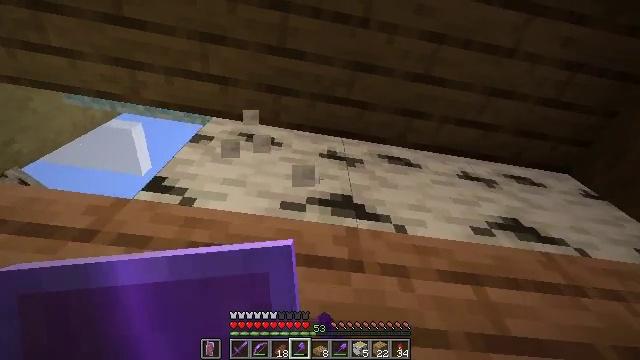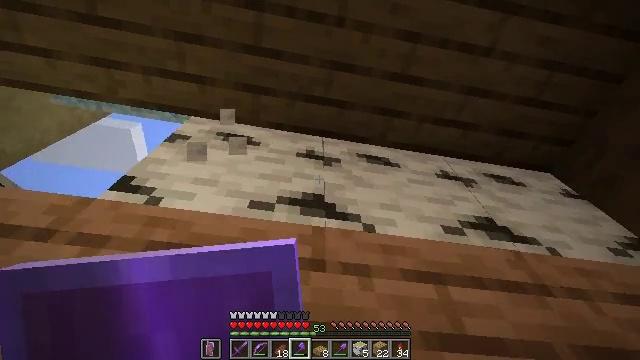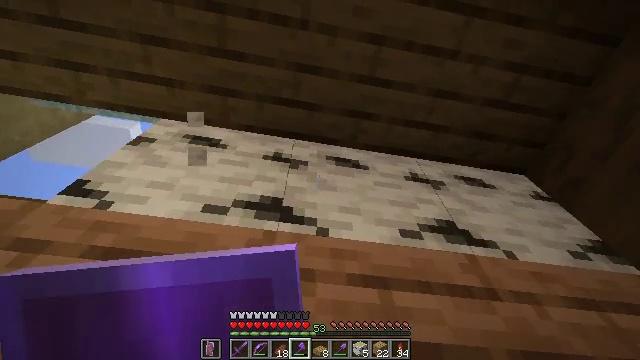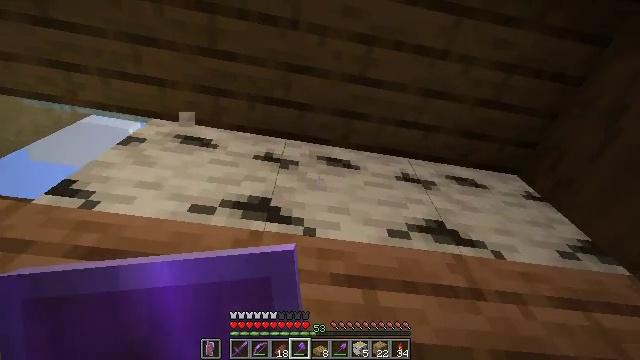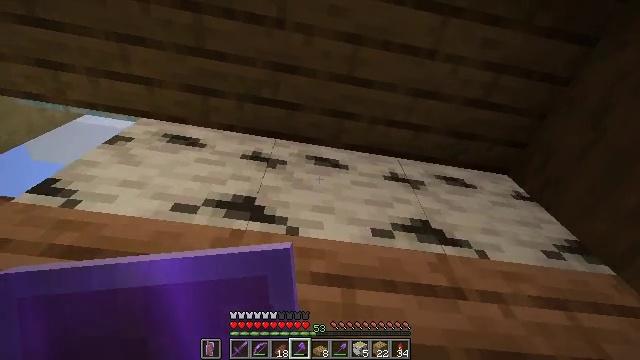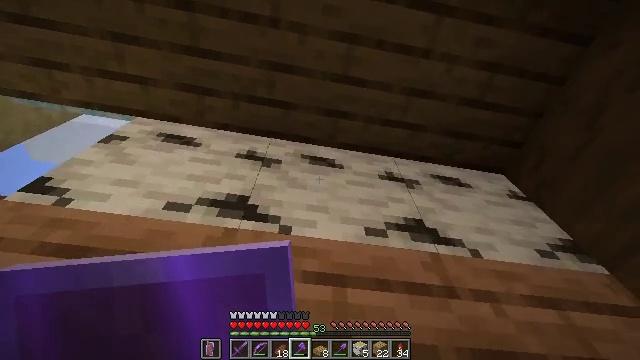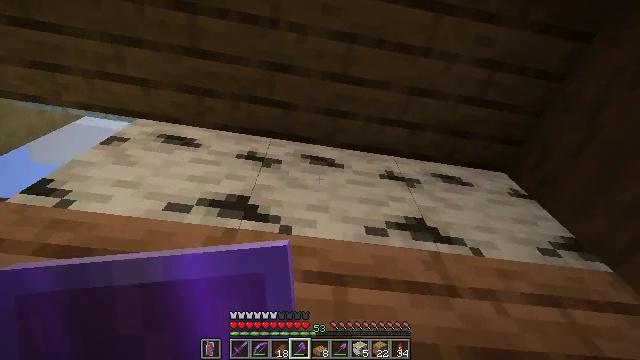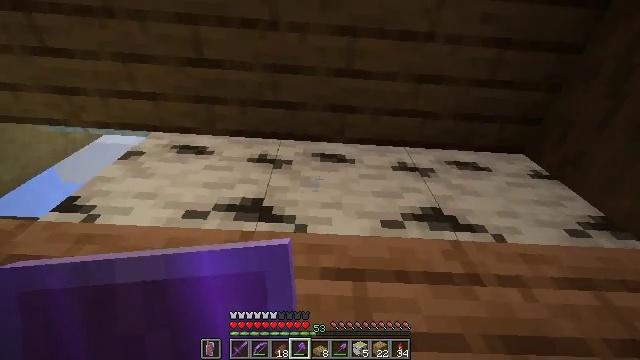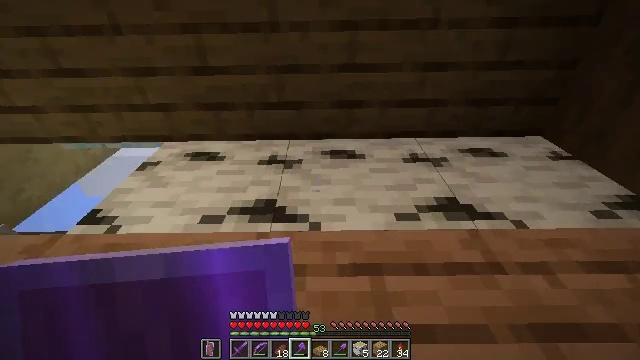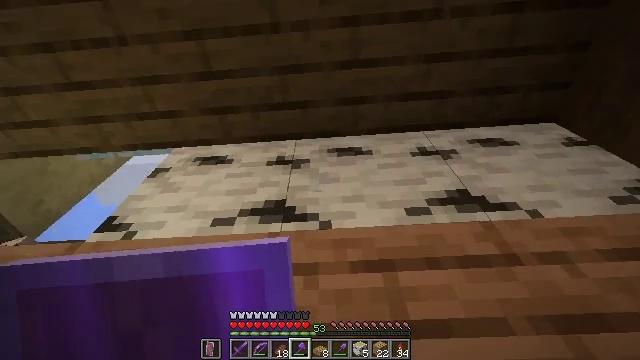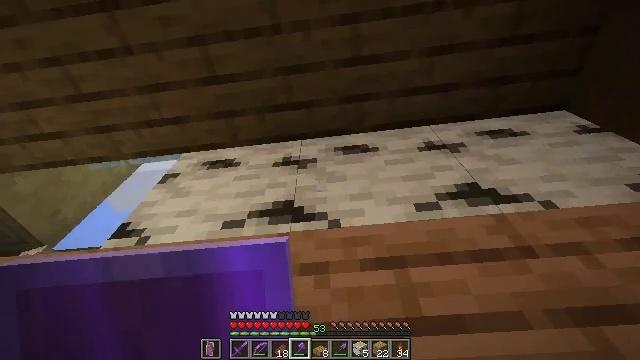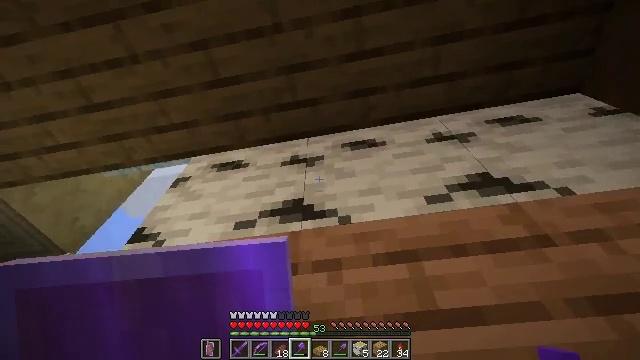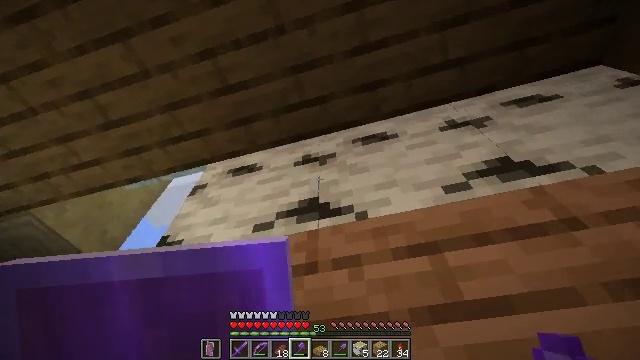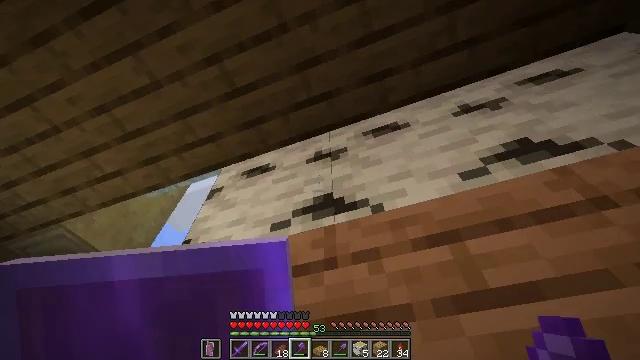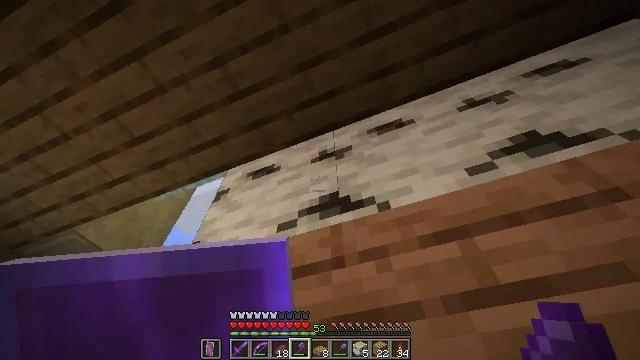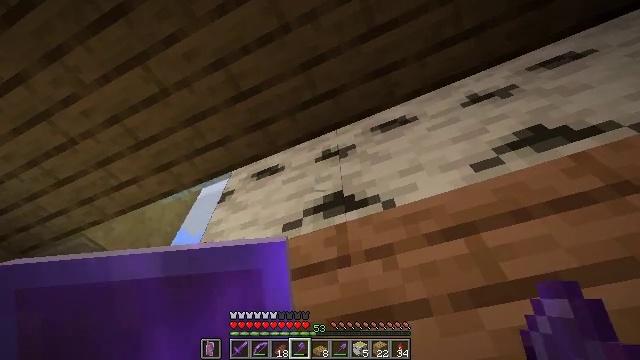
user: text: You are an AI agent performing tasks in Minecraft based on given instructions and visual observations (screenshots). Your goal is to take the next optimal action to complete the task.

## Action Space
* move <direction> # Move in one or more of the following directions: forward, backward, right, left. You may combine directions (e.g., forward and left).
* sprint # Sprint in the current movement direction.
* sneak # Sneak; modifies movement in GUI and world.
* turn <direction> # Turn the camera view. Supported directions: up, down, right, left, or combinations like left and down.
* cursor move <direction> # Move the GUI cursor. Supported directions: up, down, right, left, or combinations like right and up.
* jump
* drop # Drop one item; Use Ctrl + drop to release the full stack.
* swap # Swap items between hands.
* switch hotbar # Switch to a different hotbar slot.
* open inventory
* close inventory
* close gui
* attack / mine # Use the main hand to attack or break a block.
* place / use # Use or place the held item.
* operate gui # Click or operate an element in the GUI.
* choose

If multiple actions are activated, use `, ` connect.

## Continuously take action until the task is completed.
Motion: motion action
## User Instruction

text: Break the birch log in the forest.
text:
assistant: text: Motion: move right
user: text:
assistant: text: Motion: no_op
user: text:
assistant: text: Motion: no_op
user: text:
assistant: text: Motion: no_op
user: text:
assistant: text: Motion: no_op
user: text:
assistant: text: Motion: no_op
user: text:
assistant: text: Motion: turn left
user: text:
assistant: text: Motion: turn left
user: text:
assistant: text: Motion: turn left
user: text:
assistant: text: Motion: turn left
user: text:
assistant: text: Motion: turn left
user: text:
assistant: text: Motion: turn left
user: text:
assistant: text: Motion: turn left
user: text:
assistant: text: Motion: turn left
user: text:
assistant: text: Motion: turn left
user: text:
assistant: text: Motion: no_op
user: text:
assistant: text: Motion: attack / mine
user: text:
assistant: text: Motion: attack / mine
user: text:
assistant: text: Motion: attack / mine
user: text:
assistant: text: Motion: attack / mine
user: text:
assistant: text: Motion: attack / mine
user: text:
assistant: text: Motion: attack / mine
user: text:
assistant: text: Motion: turn right
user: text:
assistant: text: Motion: turn right
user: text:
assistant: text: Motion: turn right
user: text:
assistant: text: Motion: turn right
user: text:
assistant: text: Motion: no_op
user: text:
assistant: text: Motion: attack / mine
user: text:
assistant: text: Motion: attack / mine
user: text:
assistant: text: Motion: attack / mine